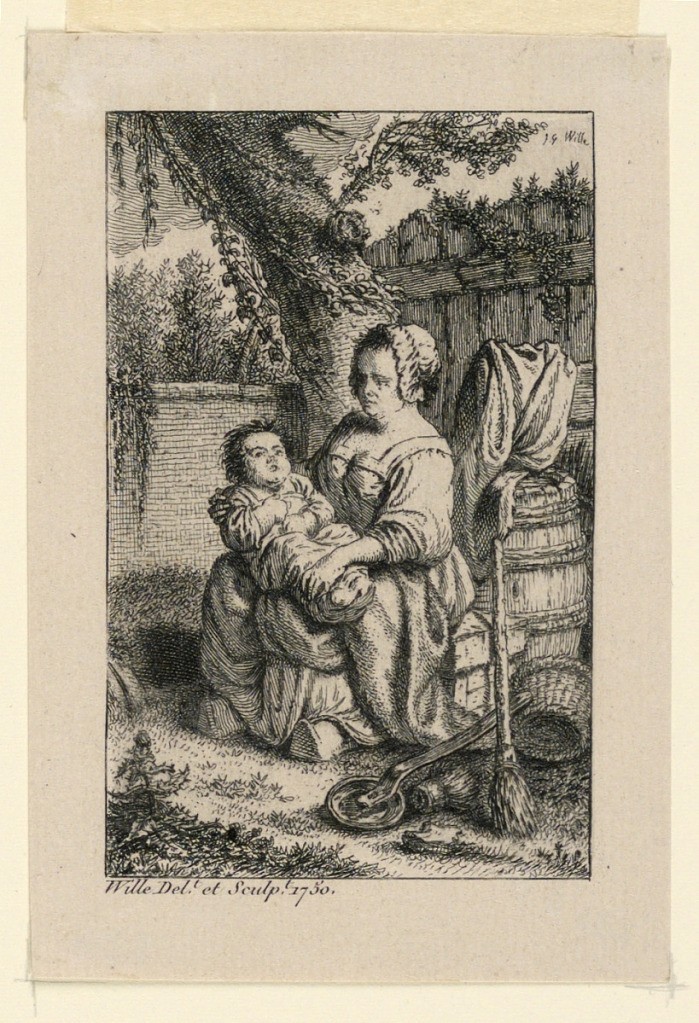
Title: The Nurse
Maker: Johann Georg Wille, German, active France 1715–1808
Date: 1750
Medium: Engraving on paper
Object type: Print
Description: The nurse sits under a tree in the corner of the garden, with an infant on her lap. Around her, a barrel, wrapping or cloak, a broom, basket, hand harrow. Below, the artist's name and date.